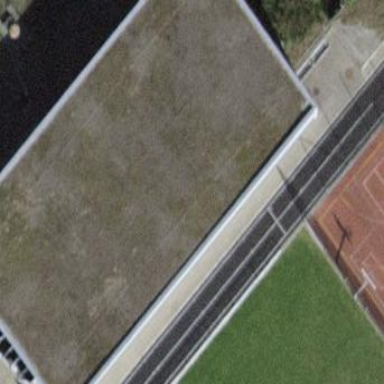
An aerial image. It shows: School building.